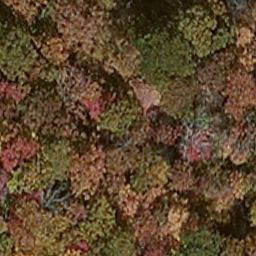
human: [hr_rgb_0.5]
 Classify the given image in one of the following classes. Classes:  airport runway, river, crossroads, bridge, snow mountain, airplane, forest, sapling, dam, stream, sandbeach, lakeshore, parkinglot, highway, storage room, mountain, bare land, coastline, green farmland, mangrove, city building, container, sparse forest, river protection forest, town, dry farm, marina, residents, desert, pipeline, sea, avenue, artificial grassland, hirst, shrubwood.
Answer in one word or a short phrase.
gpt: mangrove